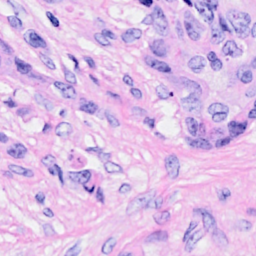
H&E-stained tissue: Breast